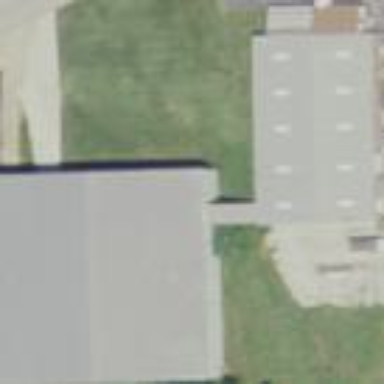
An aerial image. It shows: Industrial building.